Question: when i create sub node using fallowing function newly create node not view in the tree nodes. but reload page using press F5 key. show newly create node in the tree nodes
how can i view node without reload webpage?
'''
createSubCategory: function() {
dt = new Date();
id = dt.format('U');
name = 'New Sub-Category'
if(this.treepanelSkillCat.selModel.selNode == null)
{
Ext.MessageBox.show({
buttons: Ext.MessageBox.OK,
icon:Ext.MessageBox.ERROR
});
return false;
}
var parent = this.treepanelSkillCat.selModel.selNode.id;
var newNode = new Ext.tree.AsyncTreeNode({id: id, text: name, leaf: false});
form_data = {'SKL_CAT_ID': id , 'SKL_CAT_NAME' : name, 'PARENT_SKL_CAT_ID' :parent };
this.nodeAction = 'addtotree';
this.selNode = newNode;
this.submitNode(form_data,'addtotree');
this.treepanelSkillCat.selModel.selNode.appendChild(newNode);
},
'''

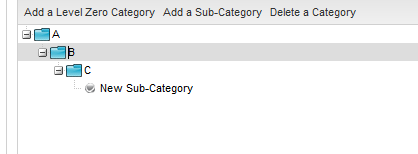
Answer: Try reloading the treePanel store in the callback of your submitNode method.